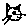
Label: cat